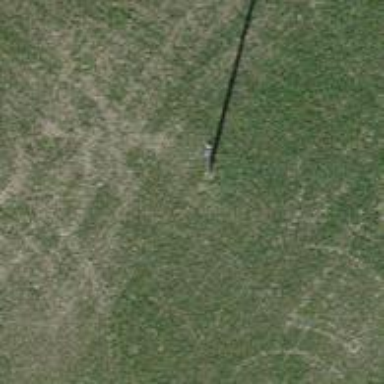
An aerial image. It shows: Power pole.